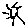
Label: sun